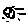
Label: moon